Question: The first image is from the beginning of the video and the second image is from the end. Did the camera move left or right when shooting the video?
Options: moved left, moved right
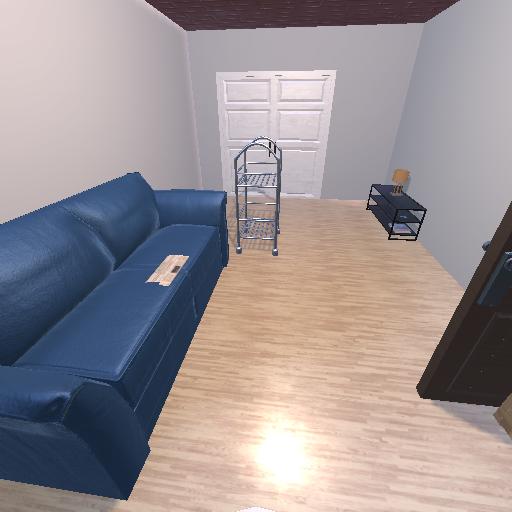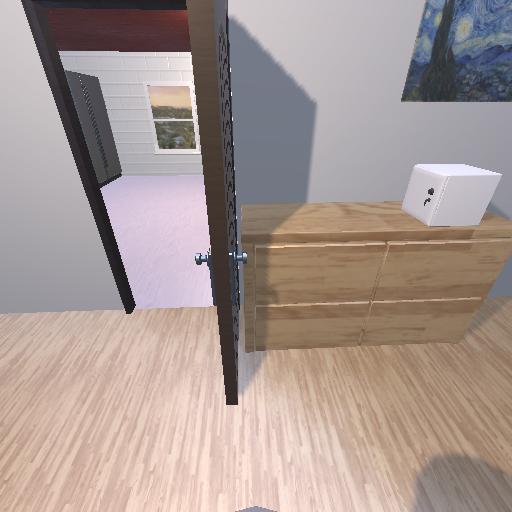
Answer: moved left